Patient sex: F
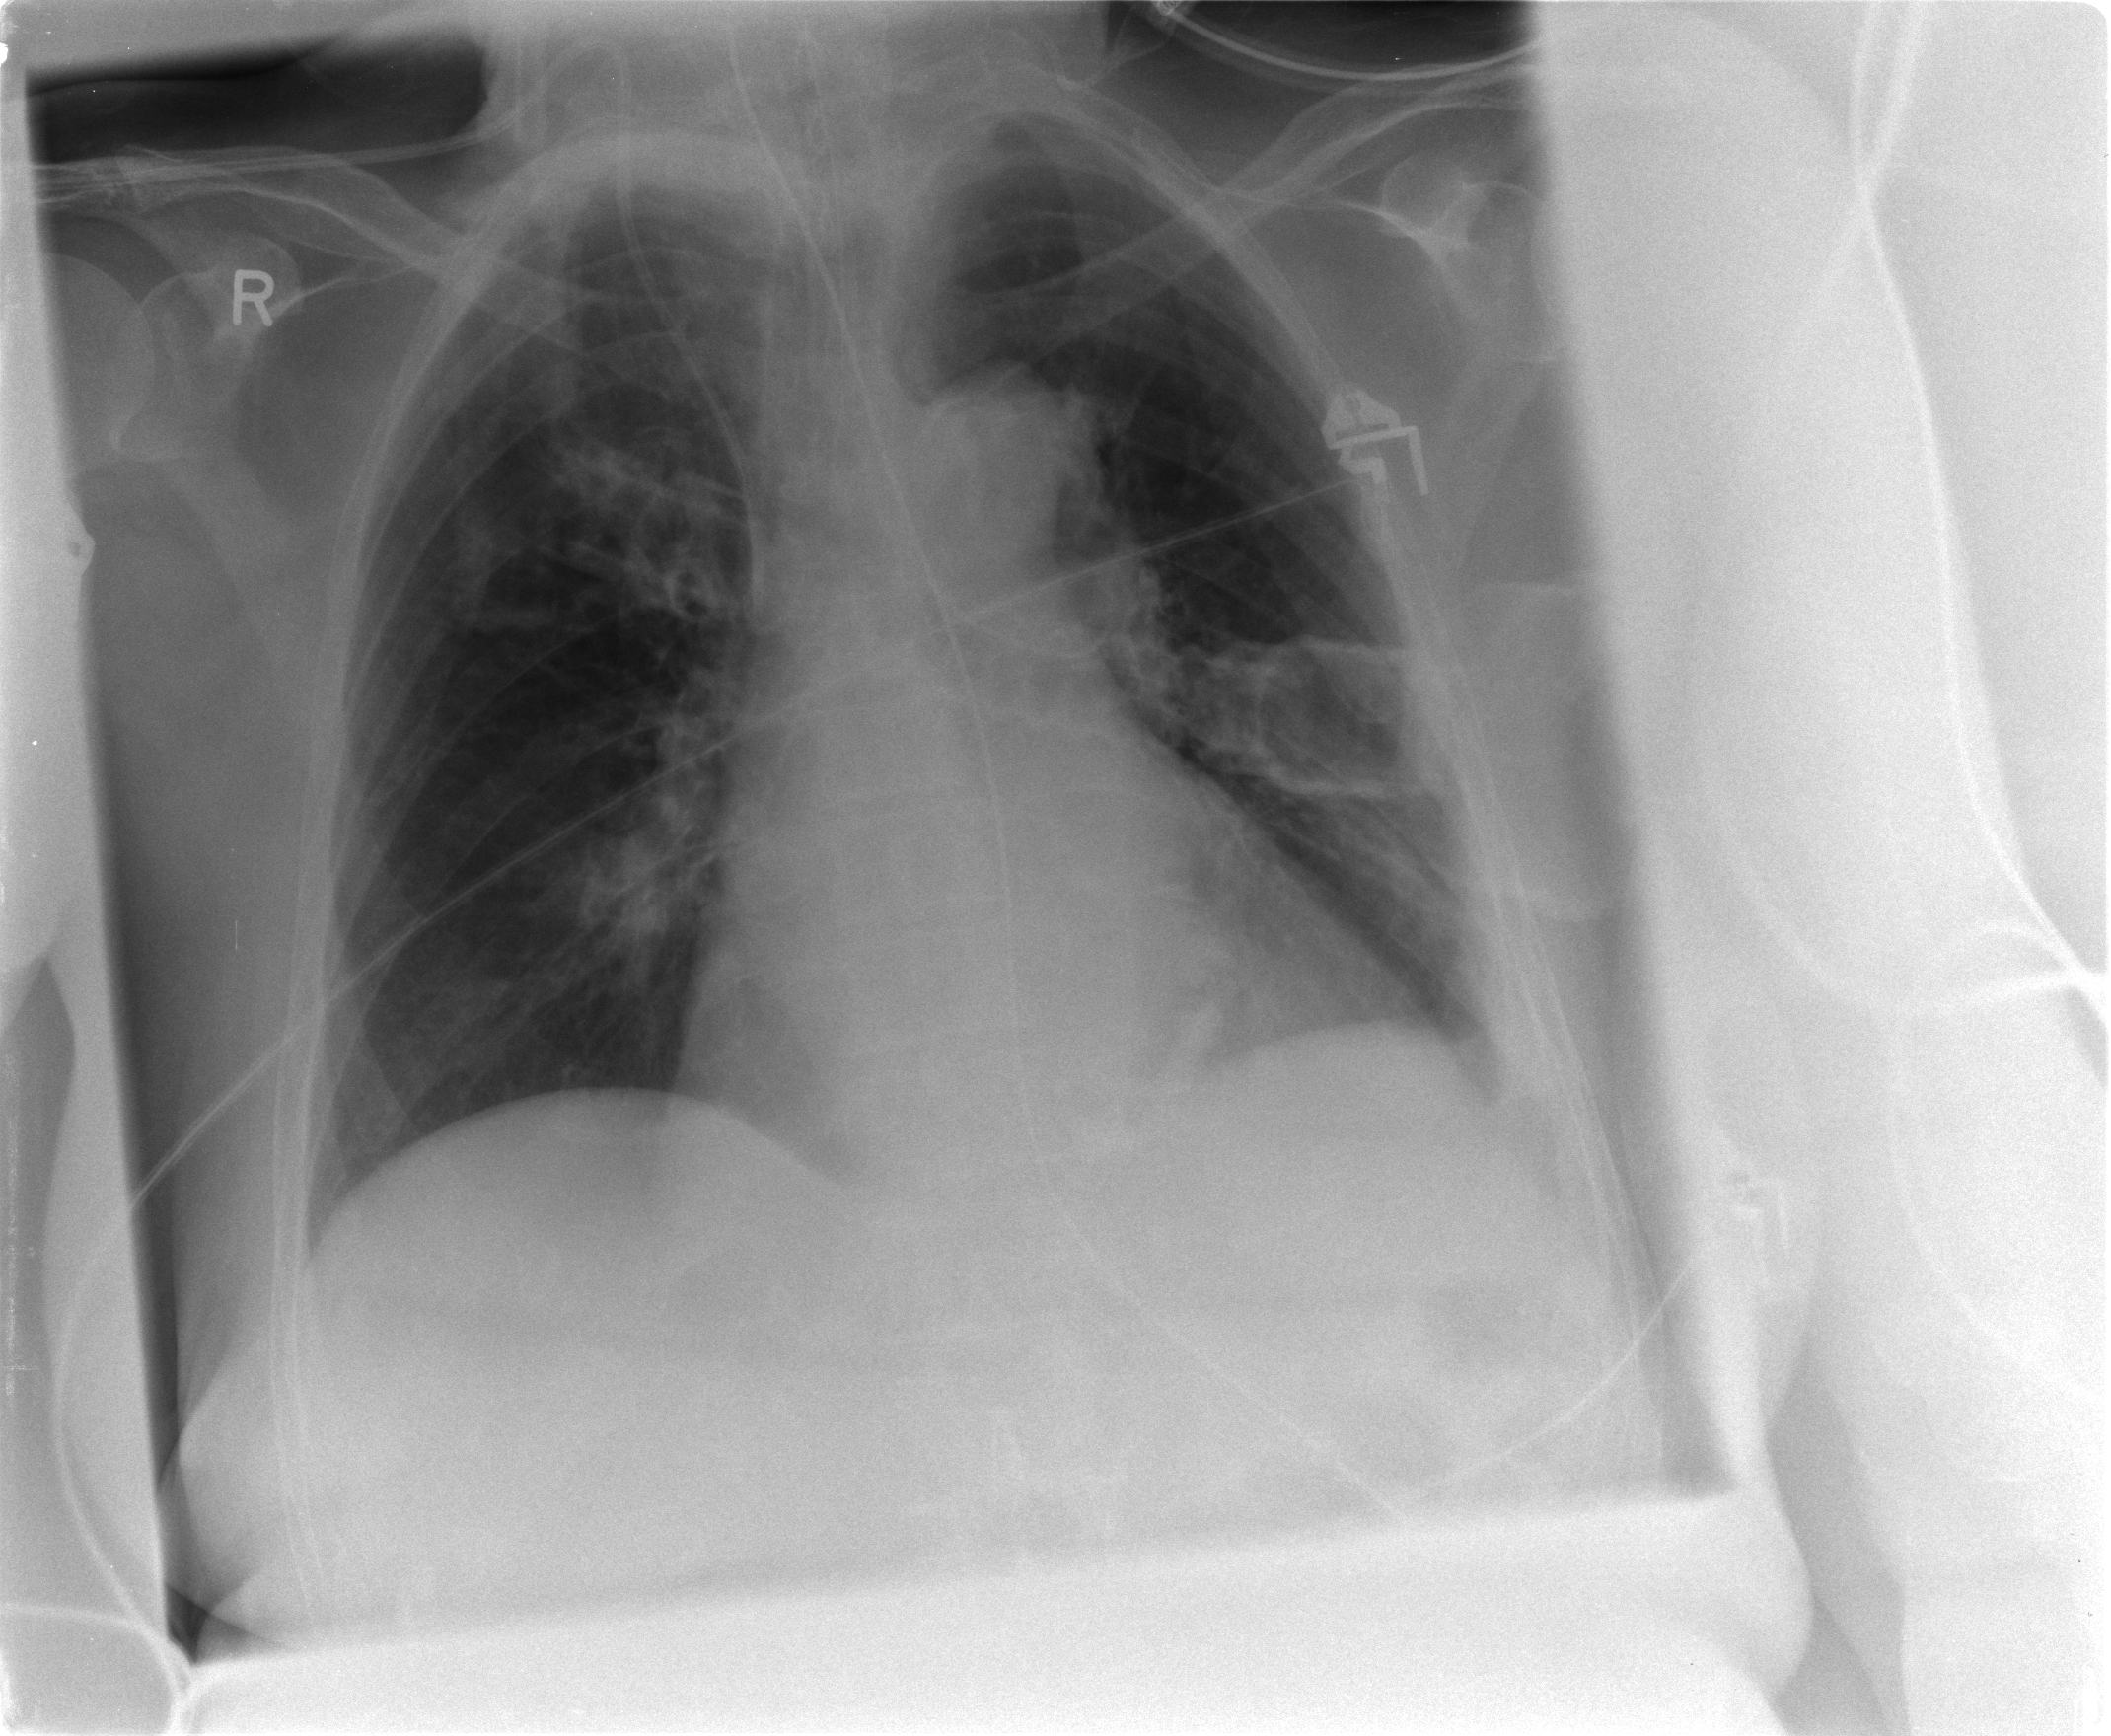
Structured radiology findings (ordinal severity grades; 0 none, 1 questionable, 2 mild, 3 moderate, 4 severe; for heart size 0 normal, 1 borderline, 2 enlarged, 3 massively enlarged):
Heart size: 2
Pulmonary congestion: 0
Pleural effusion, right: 0
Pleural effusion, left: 1
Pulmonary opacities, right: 0
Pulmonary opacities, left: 0
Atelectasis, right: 0
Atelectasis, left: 0